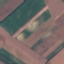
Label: AnnualCrop